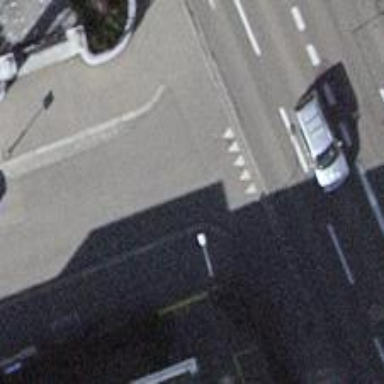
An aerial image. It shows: Residential road with asphalt surface. There are separate sidewalks on both sides of the road.